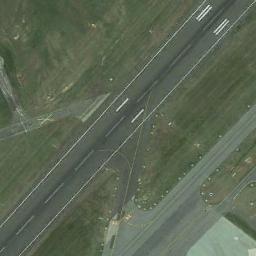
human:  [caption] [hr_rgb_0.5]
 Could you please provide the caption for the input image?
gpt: The grass is beside the runway .

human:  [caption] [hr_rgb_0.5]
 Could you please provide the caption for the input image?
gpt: There are green lawns next to several connected runways, With white short and thick signs on the runway .

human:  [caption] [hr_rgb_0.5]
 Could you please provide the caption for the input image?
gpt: The runway goes through the lawn and several touchdown zone markings are on the runway .

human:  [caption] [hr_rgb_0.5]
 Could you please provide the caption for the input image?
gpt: The runway is on the grass .

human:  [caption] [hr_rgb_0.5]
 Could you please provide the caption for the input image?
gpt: There are green lawns beside the runway .